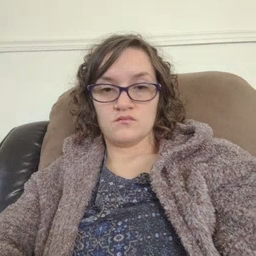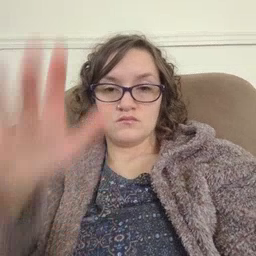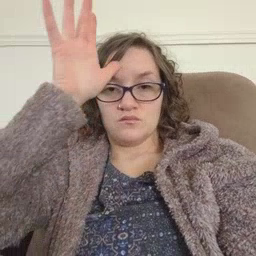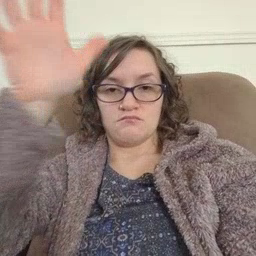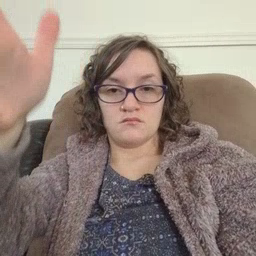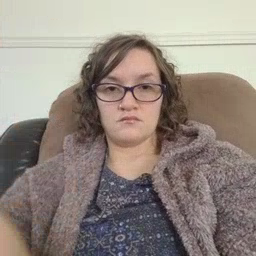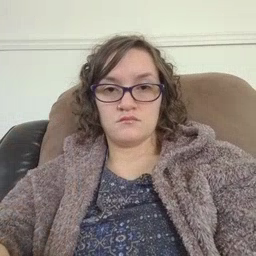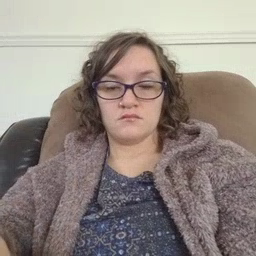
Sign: grandpa